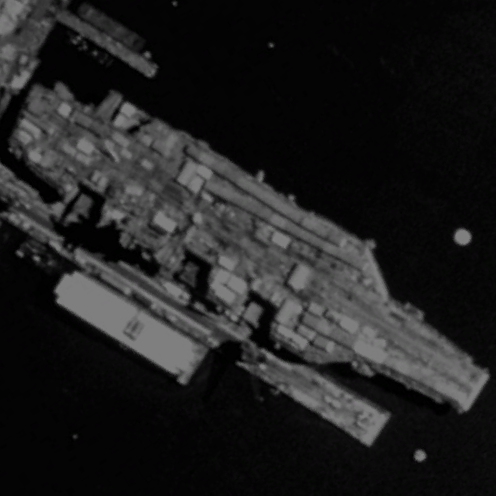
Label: aircraft_carrier